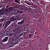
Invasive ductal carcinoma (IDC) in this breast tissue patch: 1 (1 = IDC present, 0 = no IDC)